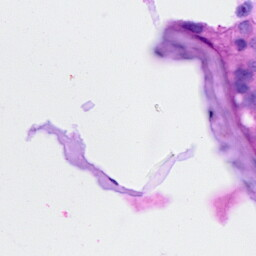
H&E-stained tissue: Breast